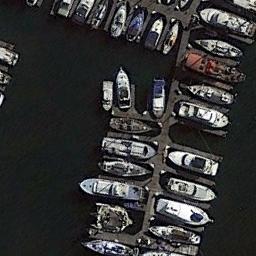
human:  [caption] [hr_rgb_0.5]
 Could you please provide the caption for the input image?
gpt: Many yachts are neatly arranged on the sea side of the harbor .

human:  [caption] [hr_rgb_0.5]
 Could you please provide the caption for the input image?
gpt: There are many ships in the harbor .

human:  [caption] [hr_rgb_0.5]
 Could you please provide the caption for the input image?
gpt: The harbor is large and many ships have stopped .

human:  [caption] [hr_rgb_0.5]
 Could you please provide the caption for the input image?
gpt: The harbor has lots of neatly docked boats and the color of the waters is dark green .

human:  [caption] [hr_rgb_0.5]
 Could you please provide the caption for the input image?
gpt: There are some ships at the harbor .